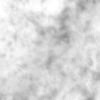
Label: no_change